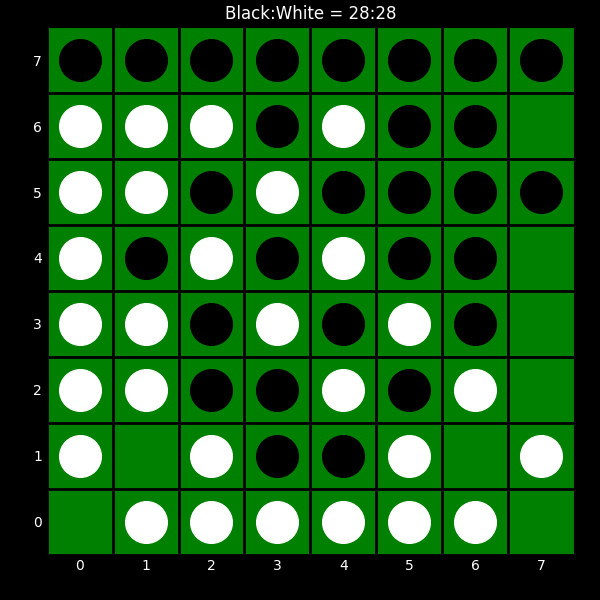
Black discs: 28
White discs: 28